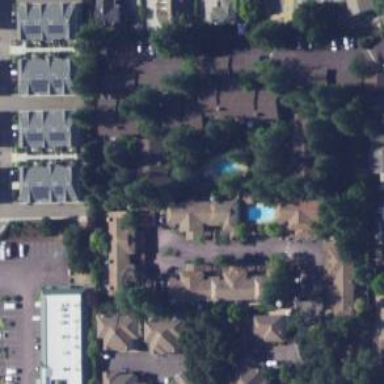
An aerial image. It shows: Swimming pool located in leisure land.